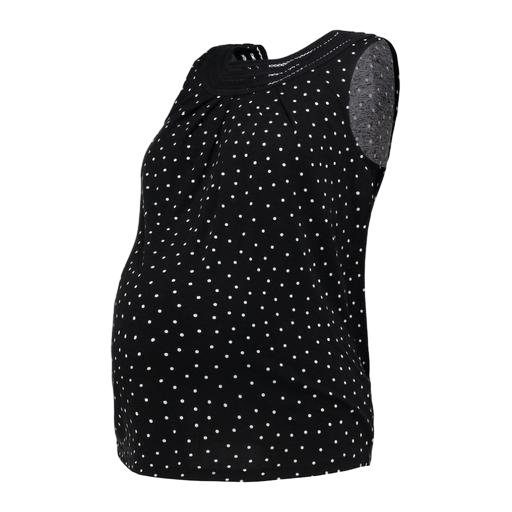
black sleeveless polka dot top, black sleeveless polka dot blouse, black polka-dot shirt, white background